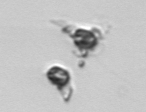
Label: Thalassiosira_TAG_external_detritus